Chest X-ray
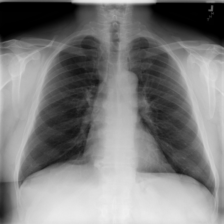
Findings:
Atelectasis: negative
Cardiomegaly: negative
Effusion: negative
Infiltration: negative
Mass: negative
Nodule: negative
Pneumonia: negative
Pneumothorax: negative
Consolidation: negative
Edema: negative
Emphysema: negative
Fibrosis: negative
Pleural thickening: negative
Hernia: negative